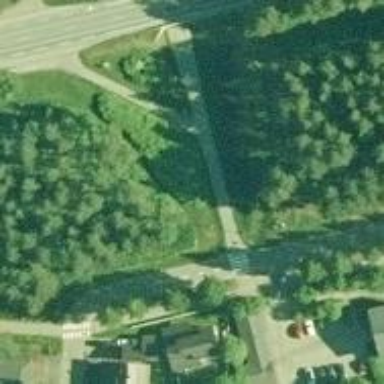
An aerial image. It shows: Asphalt cycleway.